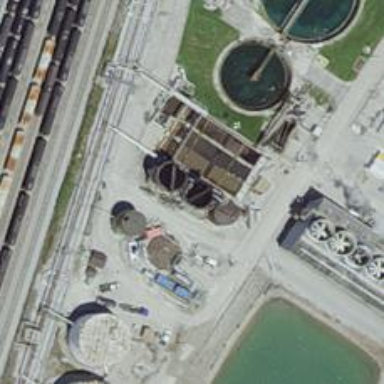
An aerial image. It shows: Storage tank with man-made structure.